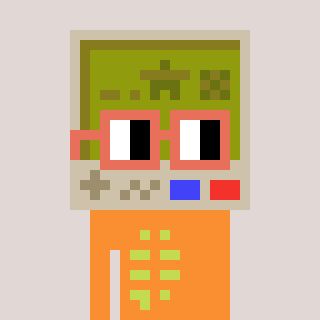
a pixel art character with square orange glasses, a gameboy-shaped head and a orange-colored body on a warm background